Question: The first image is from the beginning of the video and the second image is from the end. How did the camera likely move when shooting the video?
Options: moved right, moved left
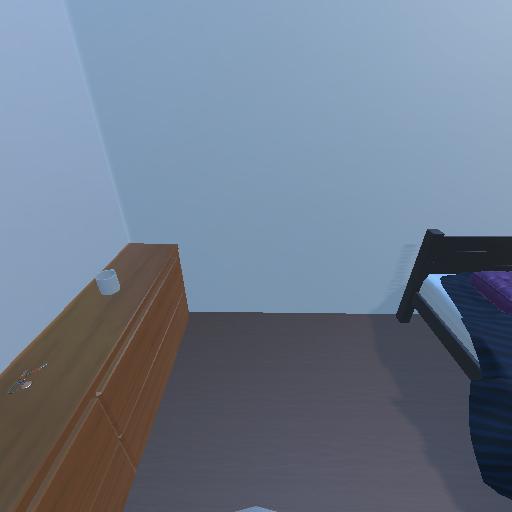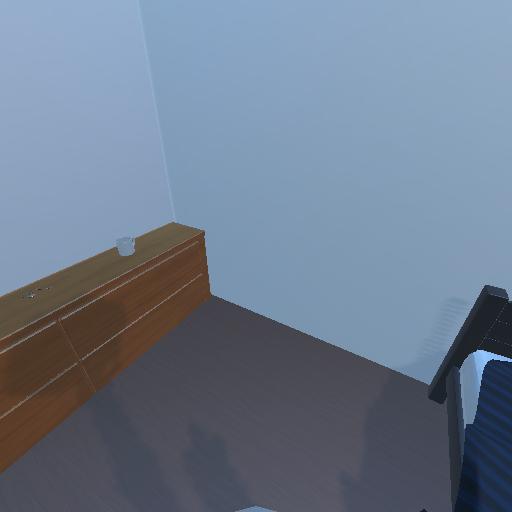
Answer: moved right